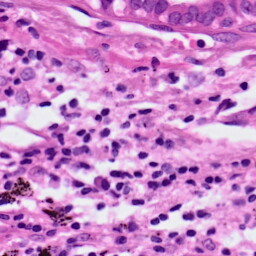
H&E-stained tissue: Lung